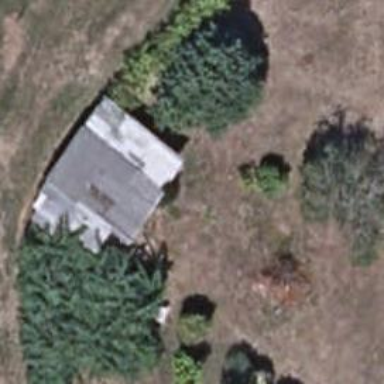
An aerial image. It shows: Shed.